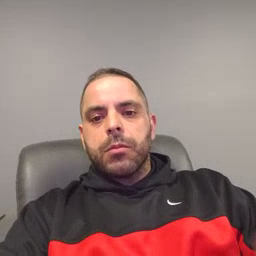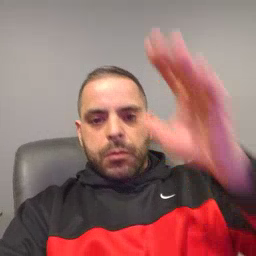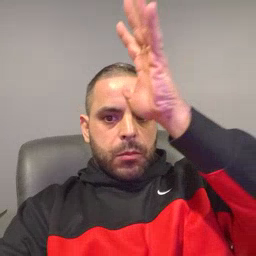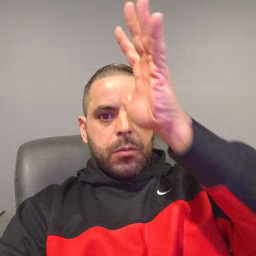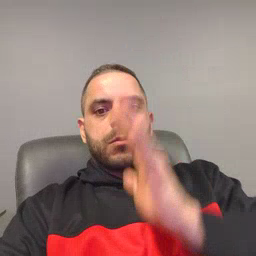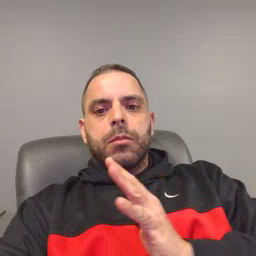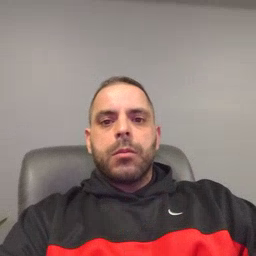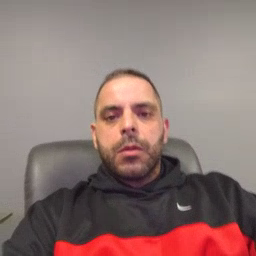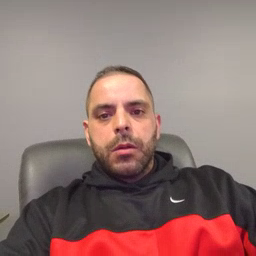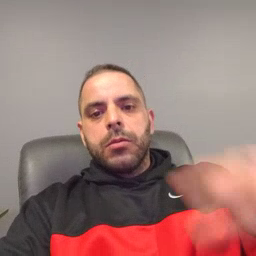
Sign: man